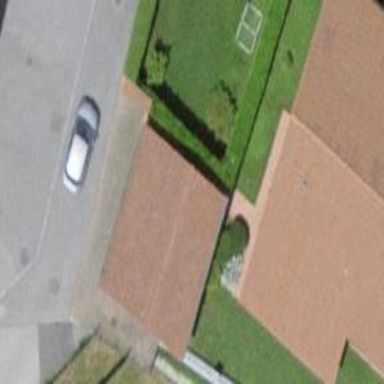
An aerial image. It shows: Garage building.